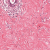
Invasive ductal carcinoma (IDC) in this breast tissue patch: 0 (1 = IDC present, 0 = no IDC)